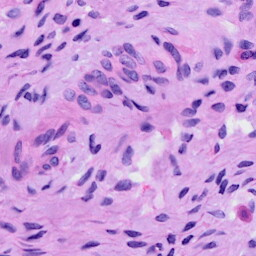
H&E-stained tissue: Cervix